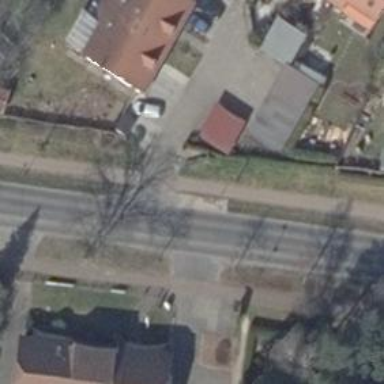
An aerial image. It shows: Footway.